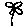
Label: flower